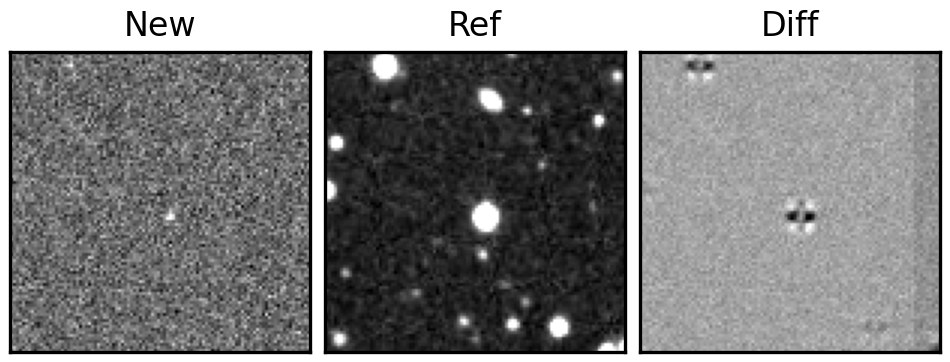
Label: bogus